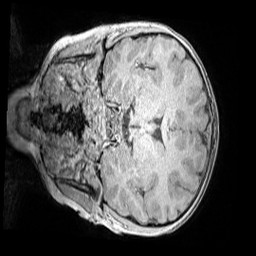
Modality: MP2RAGE
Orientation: coronal
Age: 8
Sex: male
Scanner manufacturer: siemens
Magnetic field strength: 3 T
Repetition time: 4 s
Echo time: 0.00299 s